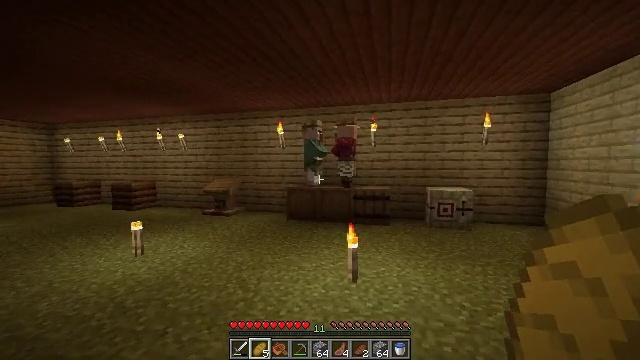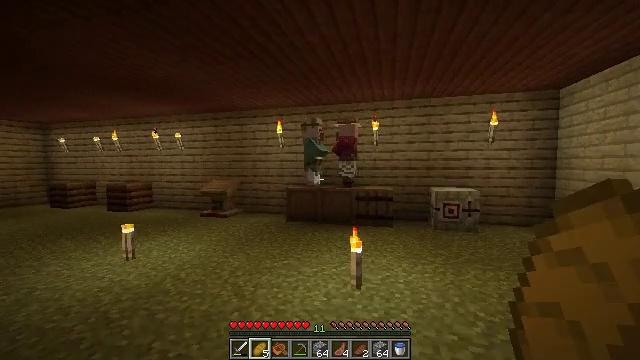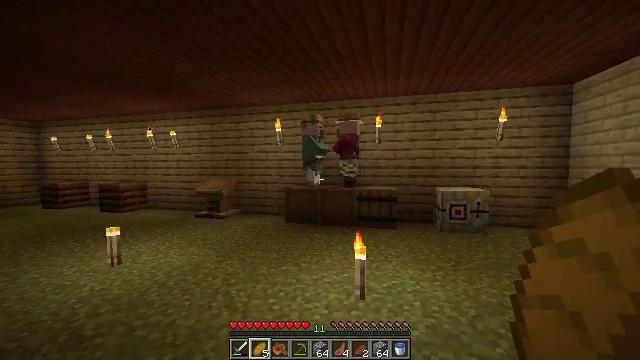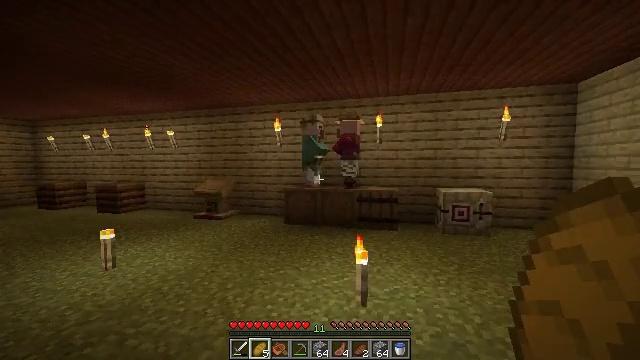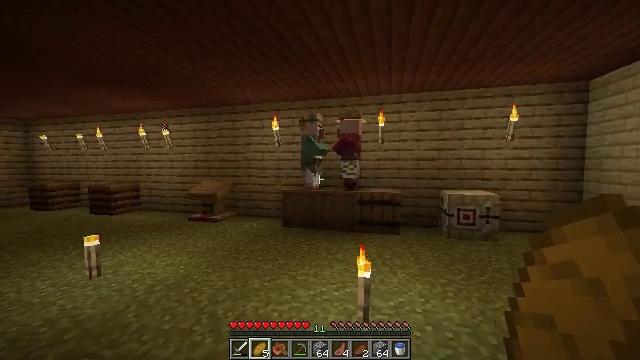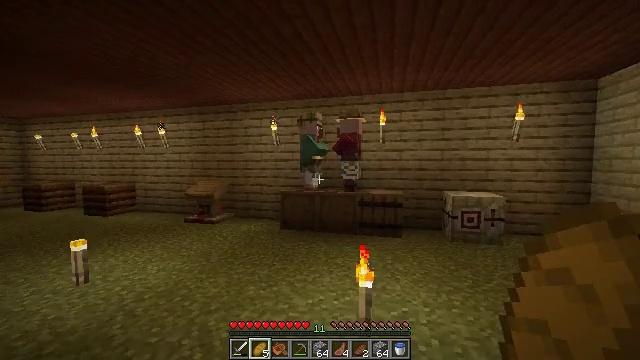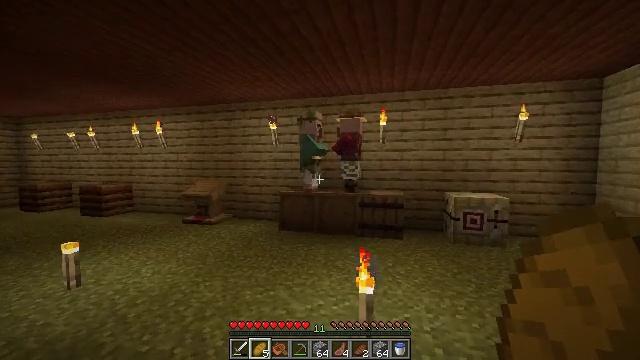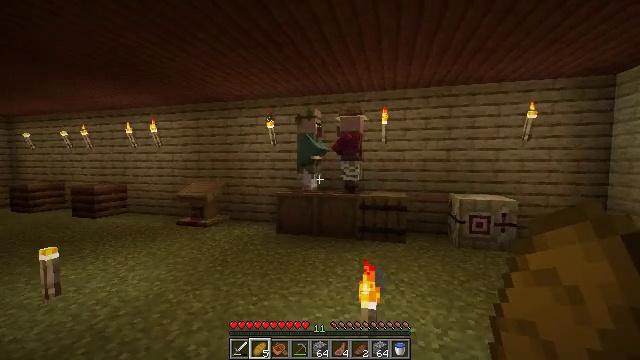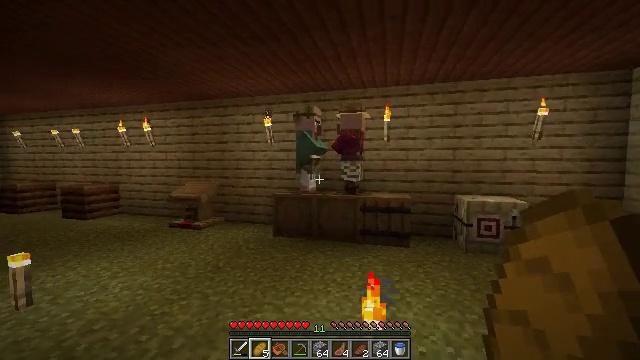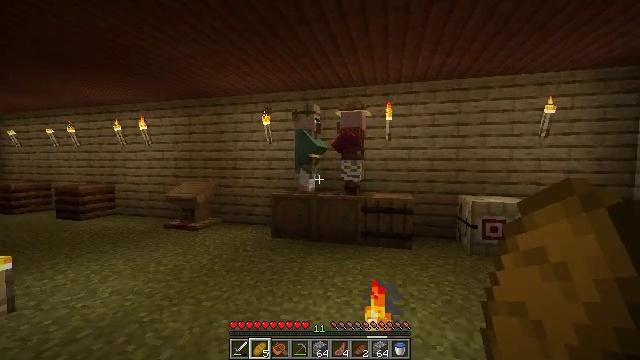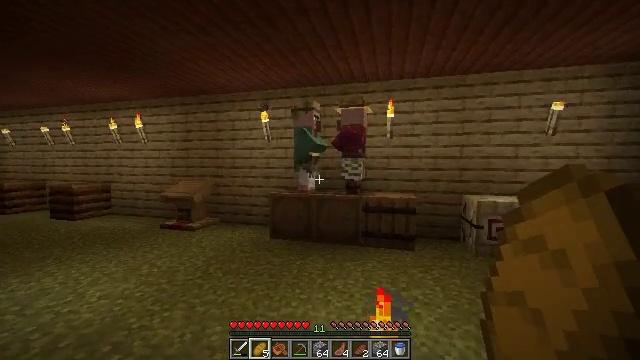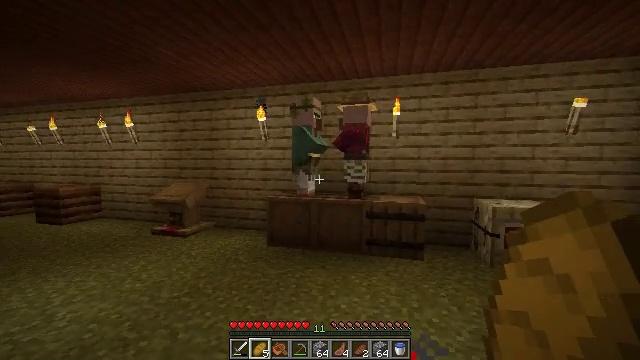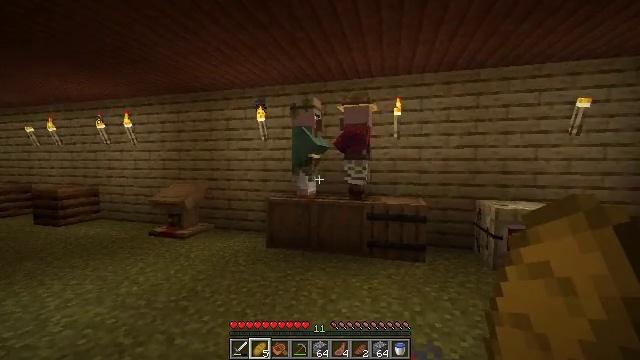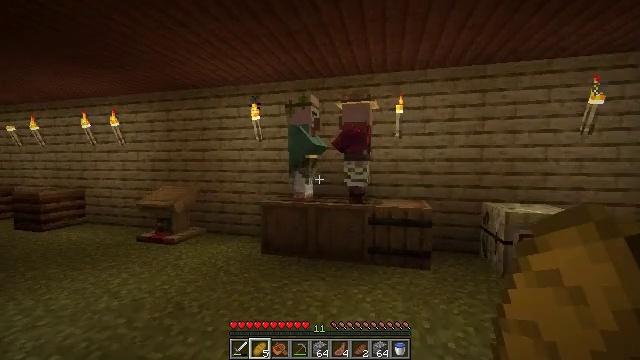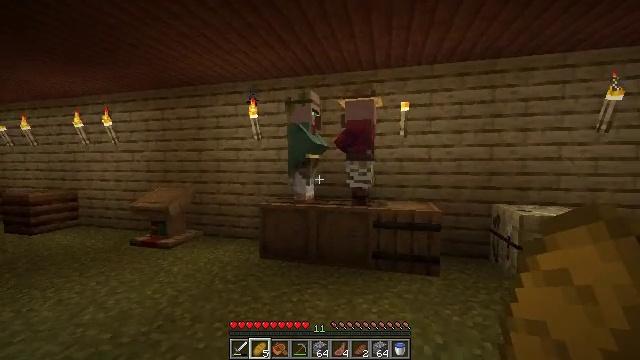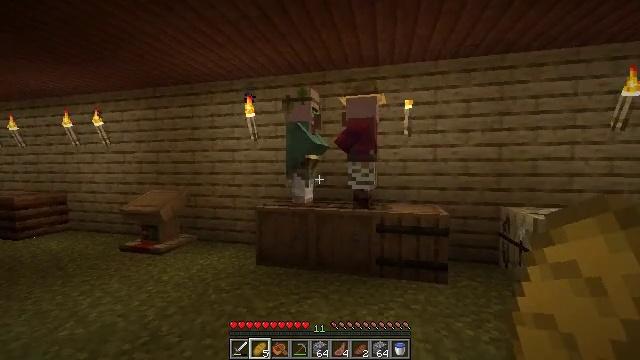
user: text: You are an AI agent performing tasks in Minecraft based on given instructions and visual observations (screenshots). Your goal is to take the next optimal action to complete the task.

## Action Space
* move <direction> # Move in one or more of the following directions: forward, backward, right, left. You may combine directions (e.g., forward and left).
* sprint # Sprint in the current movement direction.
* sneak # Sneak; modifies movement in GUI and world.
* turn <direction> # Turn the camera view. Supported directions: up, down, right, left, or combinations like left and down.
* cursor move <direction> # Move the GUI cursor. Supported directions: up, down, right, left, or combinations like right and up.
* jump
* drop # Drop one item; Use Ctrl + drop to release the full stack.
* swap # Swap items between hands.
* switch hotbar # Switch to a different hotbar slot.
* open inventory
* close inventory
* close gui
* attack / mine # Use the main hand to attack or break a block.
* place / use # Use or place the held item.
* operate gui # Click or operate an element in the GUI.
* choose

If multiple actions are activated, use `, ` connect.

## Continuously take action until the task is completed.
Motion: motion action
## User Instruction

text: Remove a bread from the inventory.
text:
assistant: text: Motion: move forward
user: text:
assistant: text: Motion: move forward
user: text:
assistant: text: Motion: move forward
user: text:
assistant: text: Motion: move forward
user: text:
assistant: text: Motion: move forward
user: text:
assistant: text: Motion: move forward
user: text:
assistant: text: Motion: move forward
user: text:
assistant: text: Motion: move forward
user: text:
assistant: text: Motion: move forward
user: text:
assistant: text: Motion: move forward
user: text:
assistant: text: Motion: move forward
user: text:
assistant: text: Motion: move forward
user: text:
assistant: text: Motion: move forward
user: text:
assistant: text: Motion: move forward
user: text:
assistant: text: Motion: move forward
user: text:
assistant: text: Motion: move forward
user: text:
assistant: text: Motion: move forward
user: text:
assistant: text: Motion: move forward
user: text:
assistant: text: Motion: no_op
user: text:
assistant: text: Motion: no_op
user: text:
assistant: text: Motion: no_op
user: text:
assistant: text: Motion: no_op
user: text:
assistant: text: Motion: no_op
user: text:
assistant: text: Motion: no_op
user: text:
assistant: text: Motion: no_op
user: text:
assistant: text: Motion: no_op
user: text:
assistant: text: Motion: no_op
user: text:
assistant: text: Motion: no_op
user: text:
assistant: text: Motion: no_op
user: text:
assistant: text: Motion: no_op